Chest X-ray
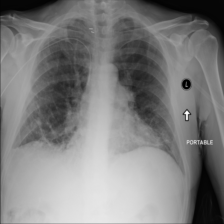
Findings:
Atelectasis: negative
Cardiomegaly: negative
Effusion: negative
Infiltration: negative
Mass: negative
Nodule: negative
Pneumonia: negative
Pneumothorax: negative
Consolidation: negative
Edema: negative
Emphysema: negative
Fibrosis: negative
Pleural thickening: negative
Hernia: negative